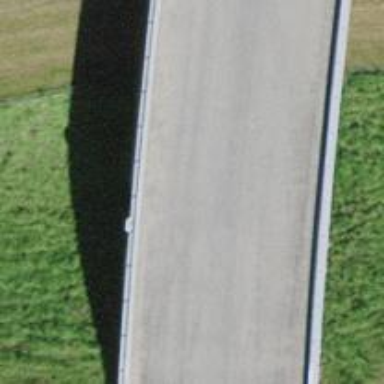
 designed for trunk highway and motorroad."